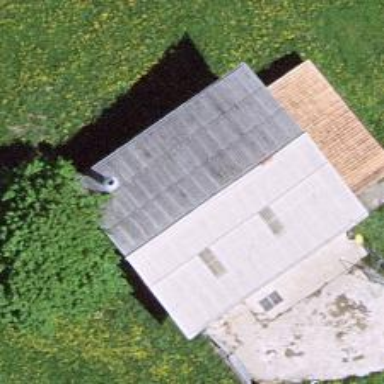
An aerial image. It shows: Stable.